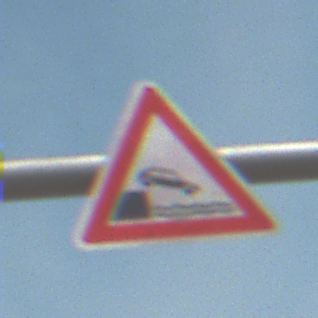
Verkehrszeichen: Ufer
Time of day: Midday
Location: Outdoor (Suburban)
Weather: PartlyCloudy
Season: Summer
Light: Natural